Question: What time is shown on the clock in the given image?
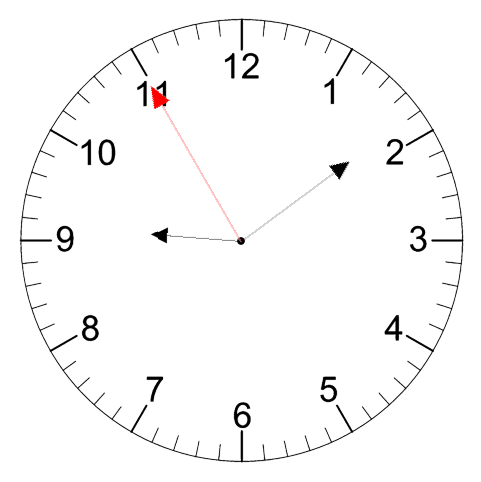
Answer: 09:08:55